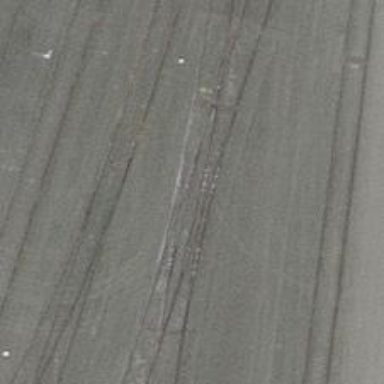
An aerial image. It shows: Railway switch.